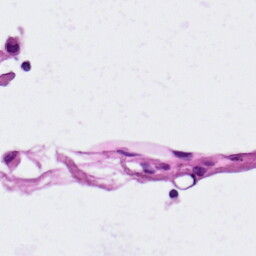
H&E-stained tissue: Lung